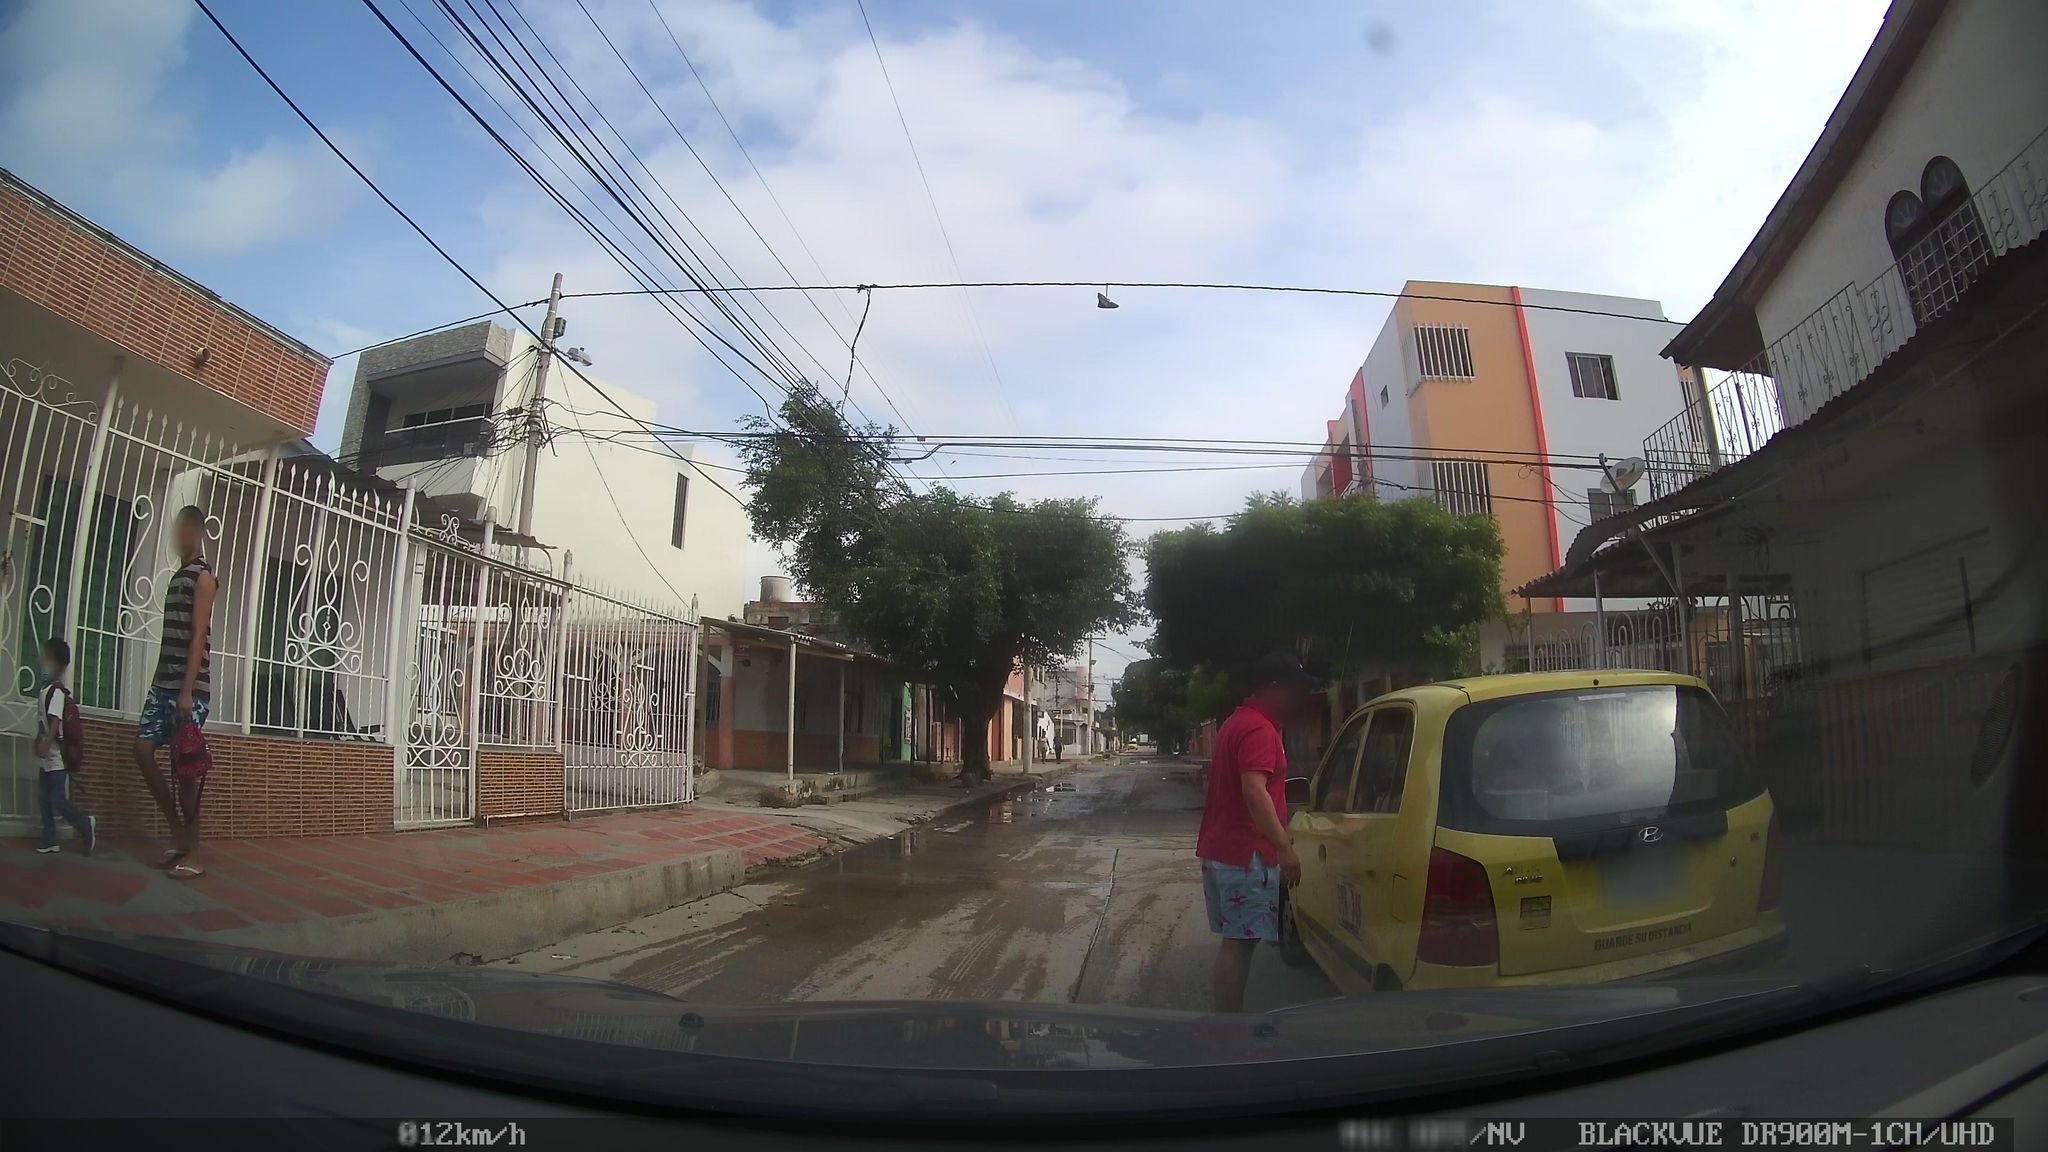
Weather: clear
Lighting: day
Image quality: good
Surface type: driving surface
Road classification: tertiary
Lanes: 2.0
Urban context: urban centre
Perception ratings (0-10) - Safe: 1.17, Lively: 6.31, Beautiful: 1.29, Boring: 1.48, Depressing: 1.16, Wealthy: 0.82